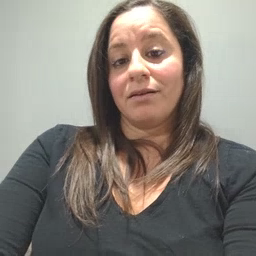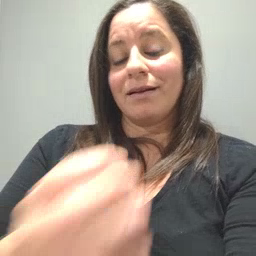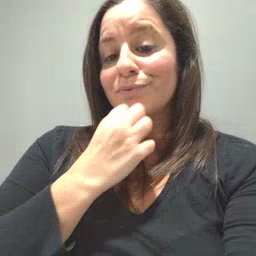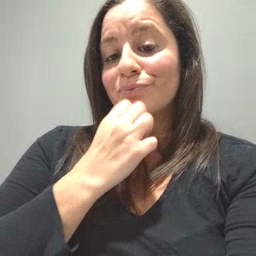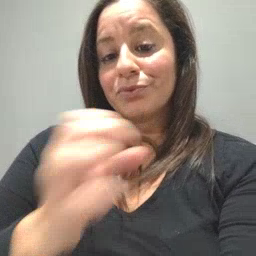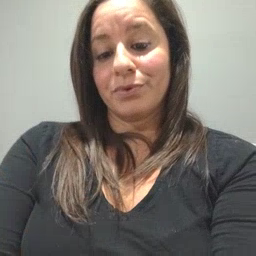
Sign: underwear